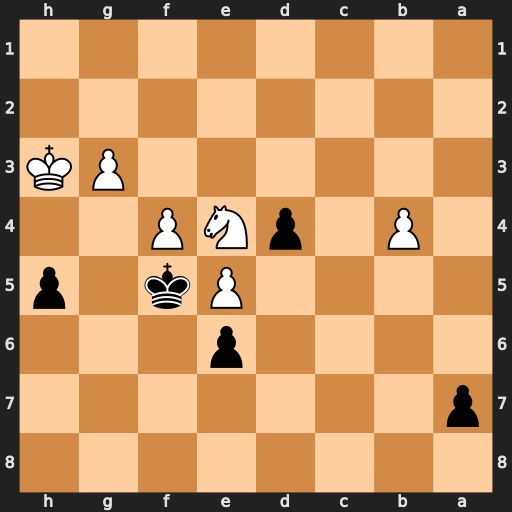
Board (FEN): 8/p7/4p3/4Pk1p/1P1pNP2/6PK/8/8
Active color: b
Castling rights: -
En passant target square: -
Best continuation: Kxe4 Kg2 h4 gxh4 Kxf4